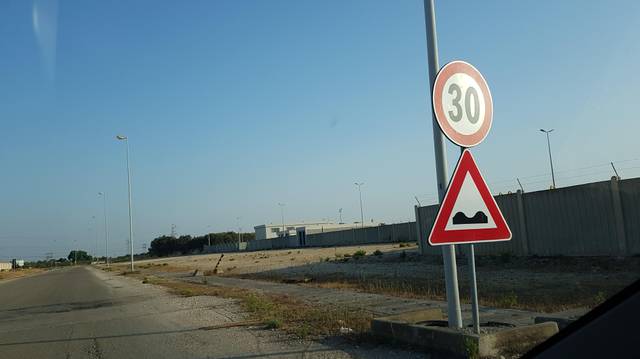
Region: Italy
Coordinates: 40.625, 17.978